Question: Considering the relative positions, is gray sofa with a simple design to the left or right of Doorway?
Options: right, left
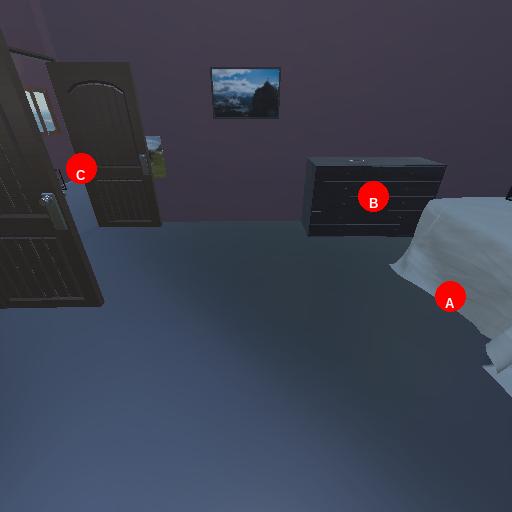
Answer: right